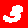
Digit: 3